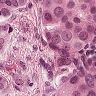
Metastatic tissue present: yes